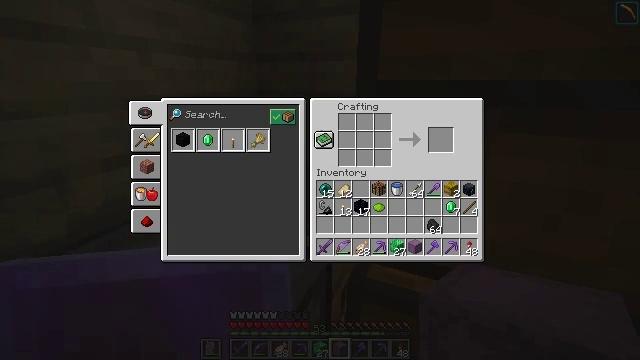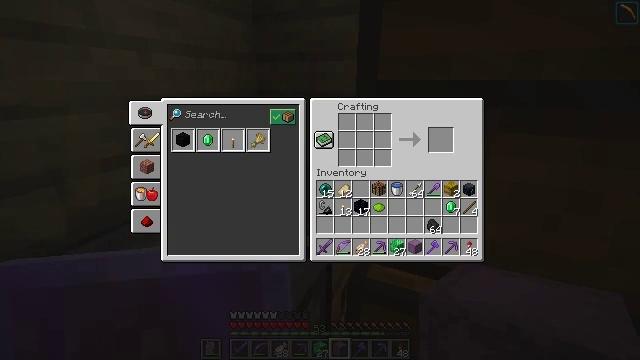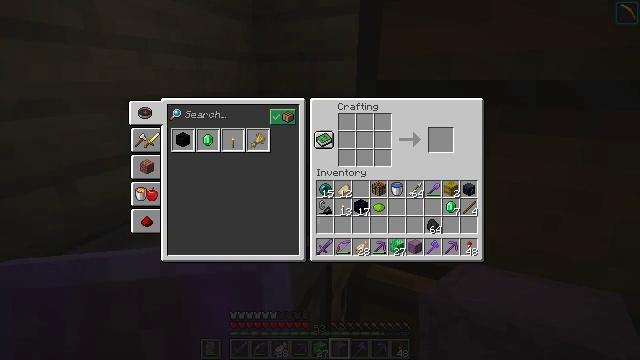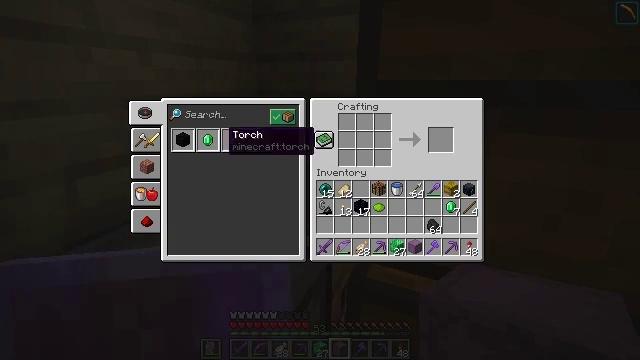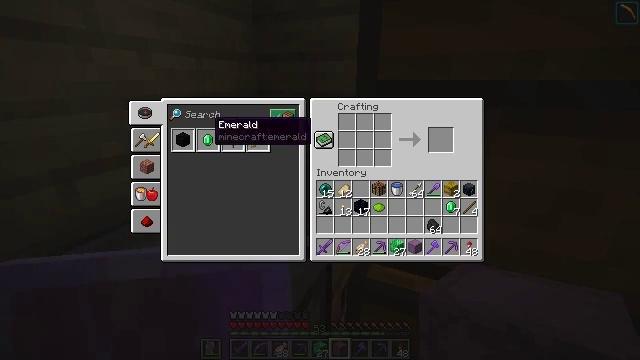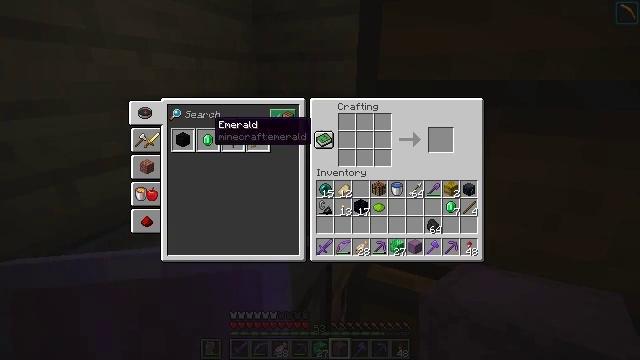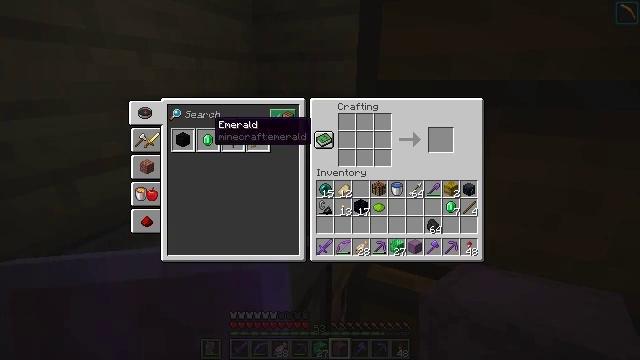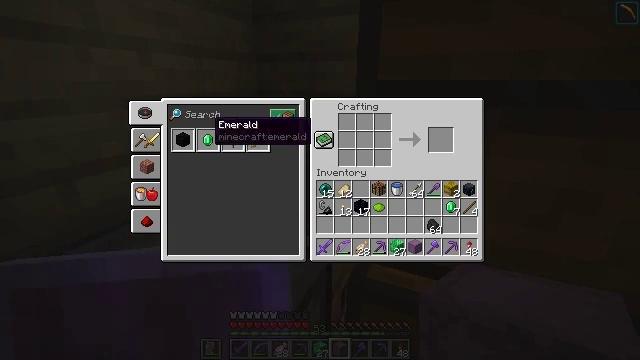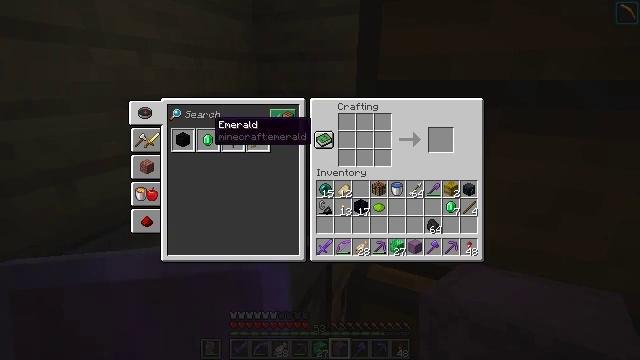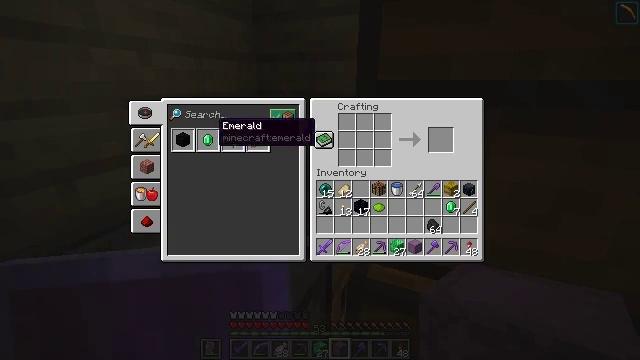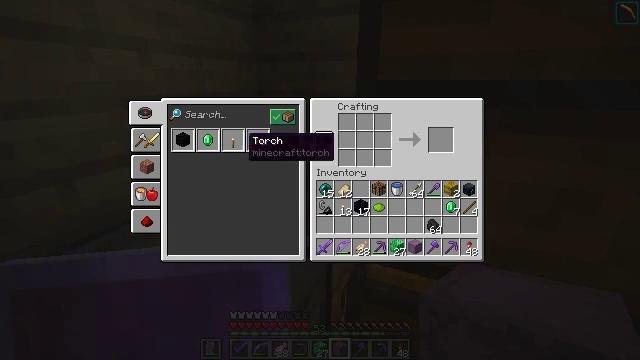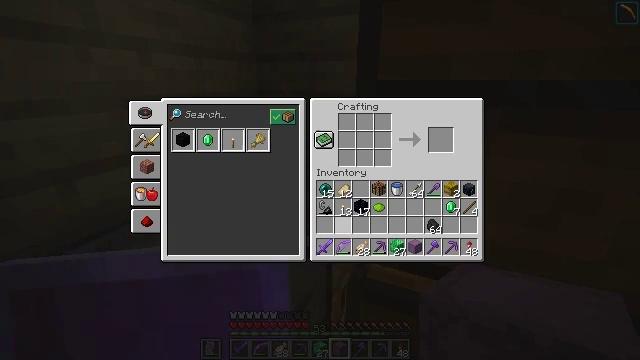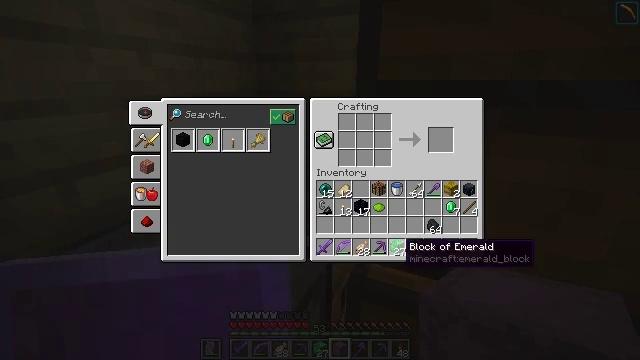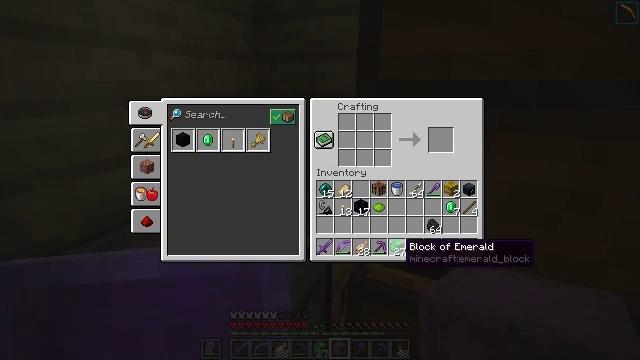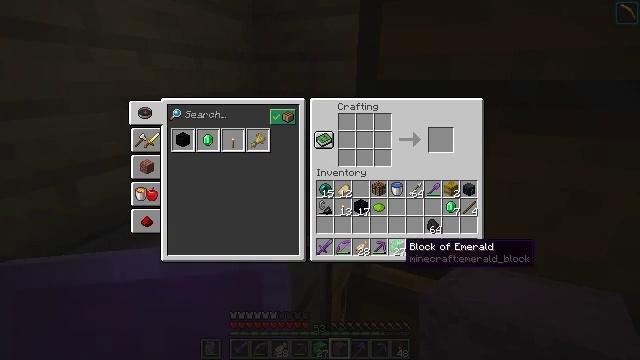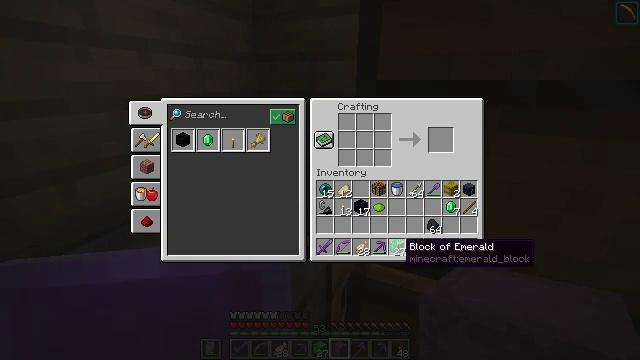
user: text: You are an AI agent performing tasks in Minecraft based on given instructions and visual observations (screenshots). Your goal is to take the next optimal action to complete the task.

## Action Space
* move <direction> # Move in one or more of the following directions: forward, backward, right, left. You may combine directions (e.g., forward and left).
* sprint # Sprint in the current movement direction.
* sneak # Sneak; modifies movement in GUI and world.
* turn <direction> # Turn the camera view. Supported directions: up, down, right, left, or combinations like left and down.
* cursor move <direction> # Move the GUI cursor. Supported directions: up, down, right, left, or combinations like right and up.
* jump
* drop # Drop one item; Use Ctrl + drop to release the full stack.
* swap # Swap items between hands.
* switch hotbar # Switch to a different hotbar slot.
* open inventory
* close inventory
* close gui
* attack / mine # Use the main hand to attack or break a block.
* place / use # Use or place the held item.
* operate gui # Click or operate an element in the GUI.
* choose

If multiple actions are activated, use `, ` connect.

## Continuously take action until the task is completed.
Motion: motion action
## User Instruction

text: craft item lime shulker box
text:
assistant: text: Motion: turn left and up
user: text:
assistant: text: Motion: turn left and up
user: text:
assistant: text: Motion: turn left and up
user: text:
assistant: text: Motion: turn left and up
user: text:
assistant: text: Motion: no_op
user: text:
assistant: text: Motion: no_op
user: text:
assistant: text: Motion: no_op
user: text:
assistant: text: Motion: no_op
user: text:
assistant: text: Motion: no_op
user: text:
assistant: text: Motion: turn right and down
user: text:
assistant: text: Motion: turn right and down
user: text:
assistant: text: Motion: turn right and down
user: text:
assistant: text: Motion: no_op
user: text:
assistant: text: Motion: no_op
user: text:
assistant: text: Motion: no_op
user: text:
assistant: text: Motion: sneak
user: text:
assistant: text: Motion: sneak
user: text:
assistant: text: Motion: sneak, turn right
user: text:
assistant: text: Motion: sneak
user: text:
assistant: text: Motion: sneak
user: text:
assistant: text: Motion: sneak
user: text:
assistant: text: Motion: sneak
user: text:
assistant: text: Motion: sneak
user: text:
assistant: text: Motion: sneak
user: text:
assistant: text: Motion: sneak, attack / mine
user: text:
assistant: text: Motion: sneak, attack / mine
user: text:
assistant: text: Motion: sneak, turn up, attack / mine
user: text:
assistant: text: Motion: sneak, turn right and up
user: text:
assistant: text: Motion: sneak, turn right and up
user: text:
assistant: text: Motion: sneak